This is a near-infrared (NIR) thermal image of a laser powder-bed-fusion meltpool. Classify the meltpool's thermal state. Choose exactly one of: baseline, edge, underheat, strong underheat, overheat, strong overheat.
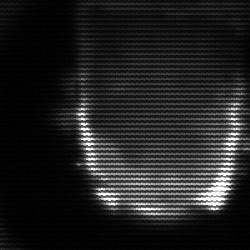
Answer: baseline